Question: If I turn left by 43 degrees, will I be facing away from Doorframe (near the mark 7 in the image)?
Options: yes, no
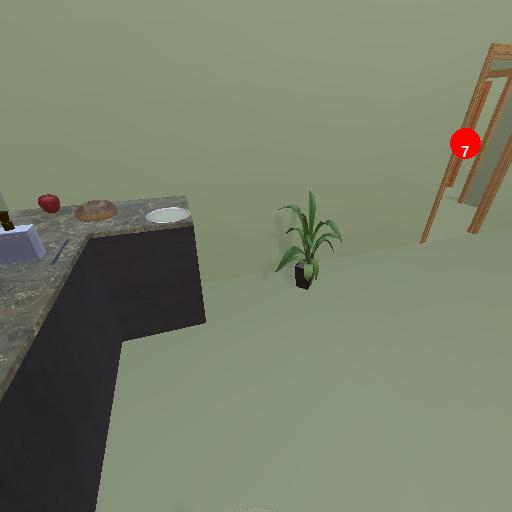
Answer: yes